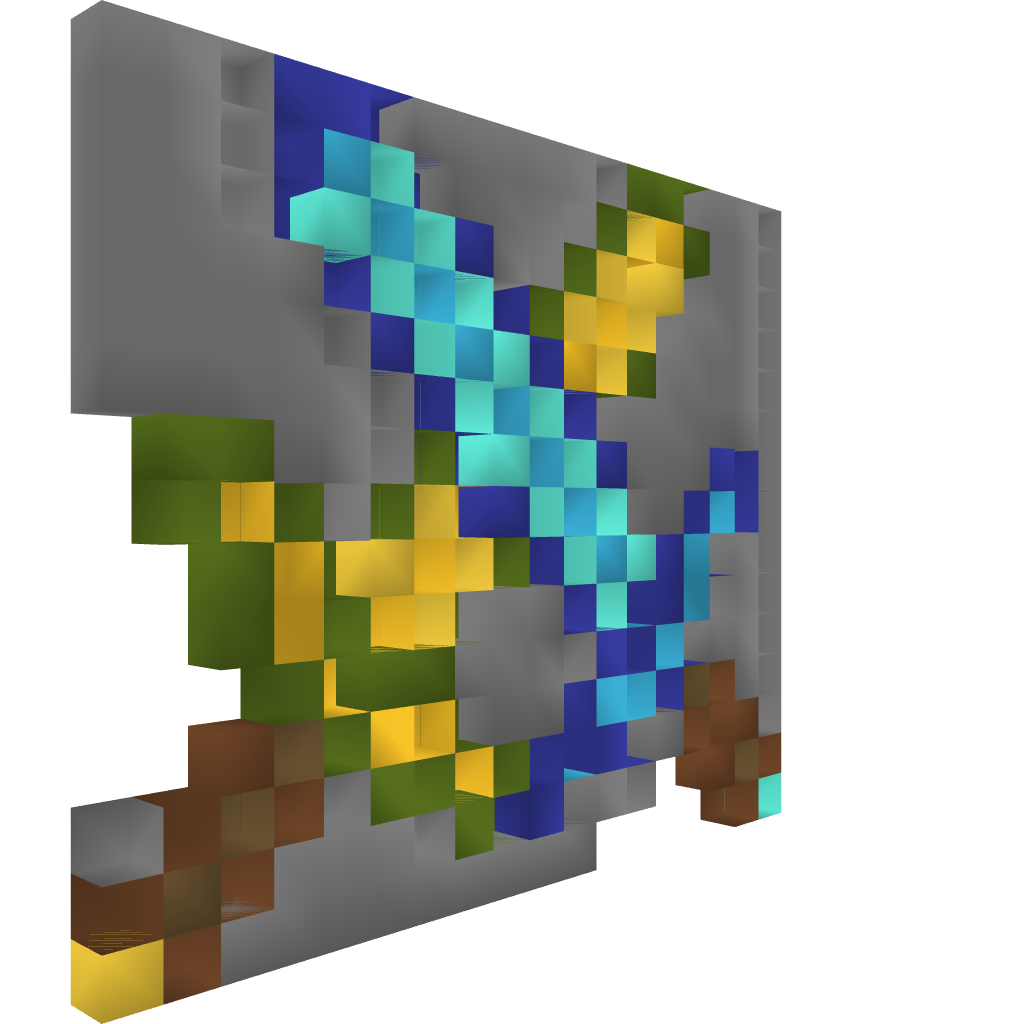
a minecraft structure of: Sword pixel